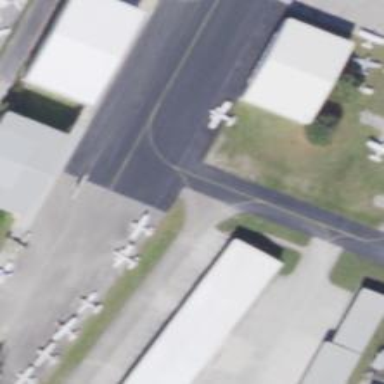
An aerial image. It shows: Hangar at the airport.